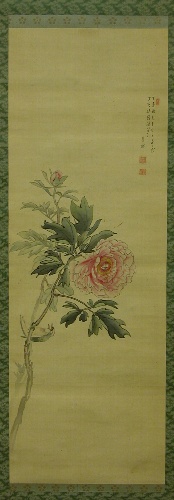
Artist: Gessen
Artist bio: 1721–1809
Object type: Hanging scroll
Classification: Paintings
Medium: Hanging scroll; ink and color on silk
Culture: Japan
Period: Edo period (1615–1868)
Dimensions: 41 9/16 x 14 1/4 in. (105.5 x 36.2 cm)
Department: Asian Art
Credit line: Gift of Akiko Kobayashi Bowers, 1991
Accession year: 1991
Repository: Metropolitan Museum of Art, New York, NY
Tags: Birds|Peonies